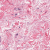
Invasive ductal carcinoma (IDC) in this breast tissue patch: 0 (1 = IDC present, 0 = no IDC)